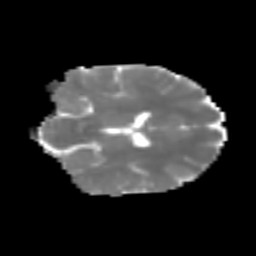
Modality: MD
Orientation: coronal
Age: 23
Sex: male
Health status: healthy